Question: I have this <URL>
and I want to rescale the y axis (frequency) to <URL>.
'''
conne <- file("C:\fined.bin","rb")
sd<- readBin(conne, numeric(), size=4, n=1440*720, signed=TRUE)
y<-t(matrix((data=sd), ncol=1440, nrow=720))
r = raster(y)
hist(r, breaks=30, main="SMD_2010",
xlab="Pearson correlation", ylab="Frequency", xlim=c(-1,1))
example:
values frequency (rescaled by dividing each frequency by the sum(85600))
-1 0 0
-0.5 100 0.001168224
0 38000 0.443925234
0.5 7500 0.087616822
0.75 40000 0.46728972
'''

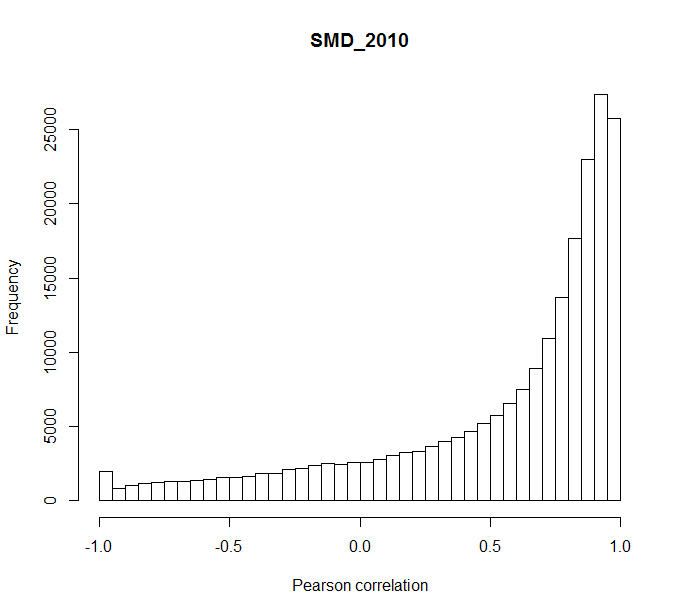
Answer: One solution is to save the histogram os object. If you look on structure of this object you can see that heights of histogram bars are stored in element 'counts'.
'''
r<-sample(1:25000,1000)
hist.ob <- hist(r)
str(hist.ob)
List of 7
$ breaks : num [1:14] 0 2000 4000 6000 8000 10000 12000 14000 16000 18000 ...
$ counts : int [1:13] 75 46 72 91 71 91 74 87 86 82 ...
$ intensities: num [1:13] 3.75e-05 2.30e-05 3.60e-05 4.55e-05 3.55e-05 4.55e-05 3.70e-05 4.35e-05 4.30e-05 4.10e-05 ...
$ density : num [1:13] 3.75e-05 2.30e-05 3.60e-05 4.55e-05 3.55e-05 4.55e-05 3.70e-05 4.35e-05 4.30e-05 4.10e-05 ...
$ mids : num [1:13] <PHONE> 5000 7000 9000 11000 13000 15000 17000 19000 ...
$ xname : chr "r"
$ equidist : logi TRUE
- attr(*, "class")= chr "histogram"
'''
To transform your data so that sum of all bar heights will be 1, you have to divide the each number with the sum of 'counts' number. Then use 'plot()' function to get the new plot.
'''
hist.ob$counts<-hist.ob$counts/sum(hist.ob$counts)
plot(hist.ob)
'''